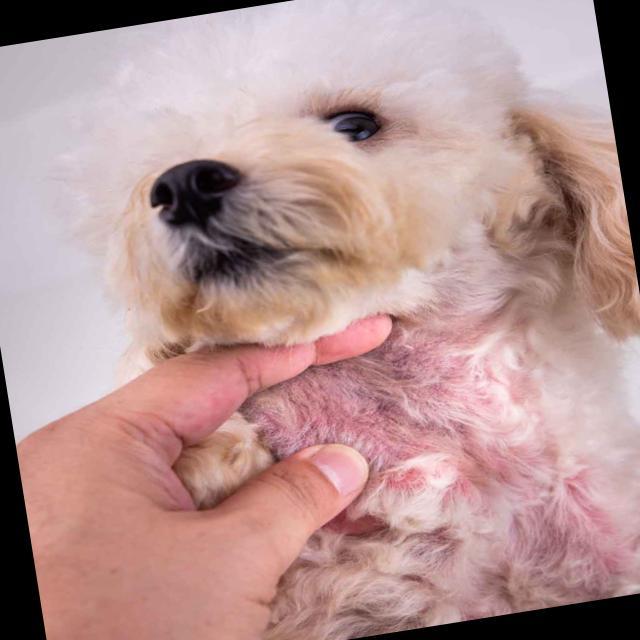
Canine fungal skin infection — characterized by alopecia, scaling, crusting, and circular lesions. Common agents include Malassezia and Candida species.